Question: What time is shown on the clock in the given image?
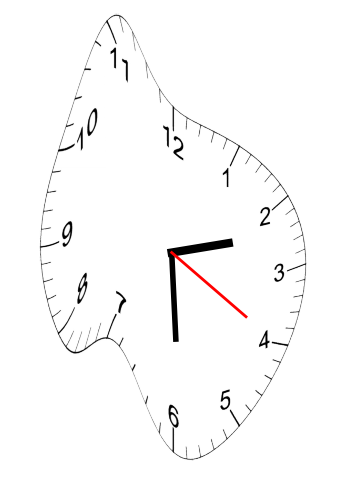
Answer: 02:29:20